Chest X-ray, PA view. Patient: 66 years old, sex F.
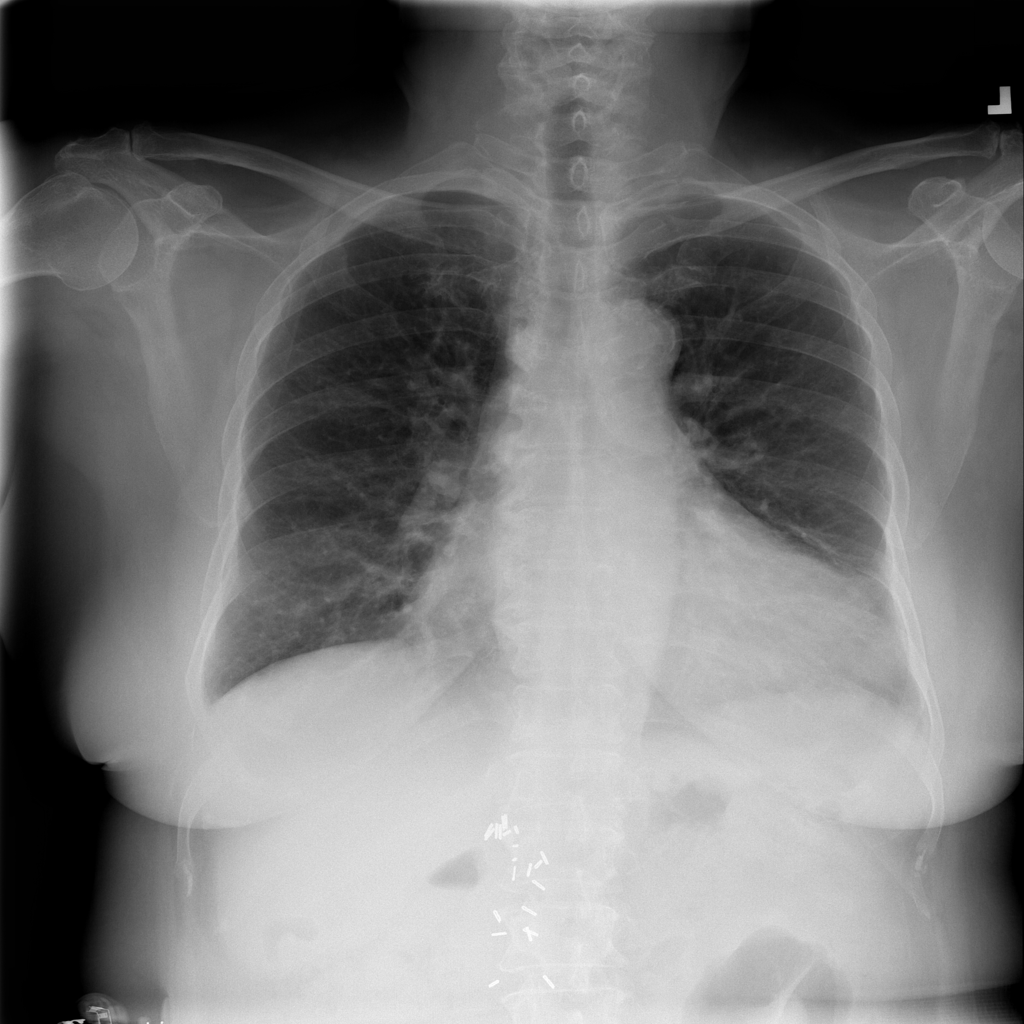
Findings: Pneumothorax